Field crop: tomato
Growth stage: 1
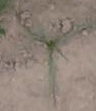
Species: cyperus